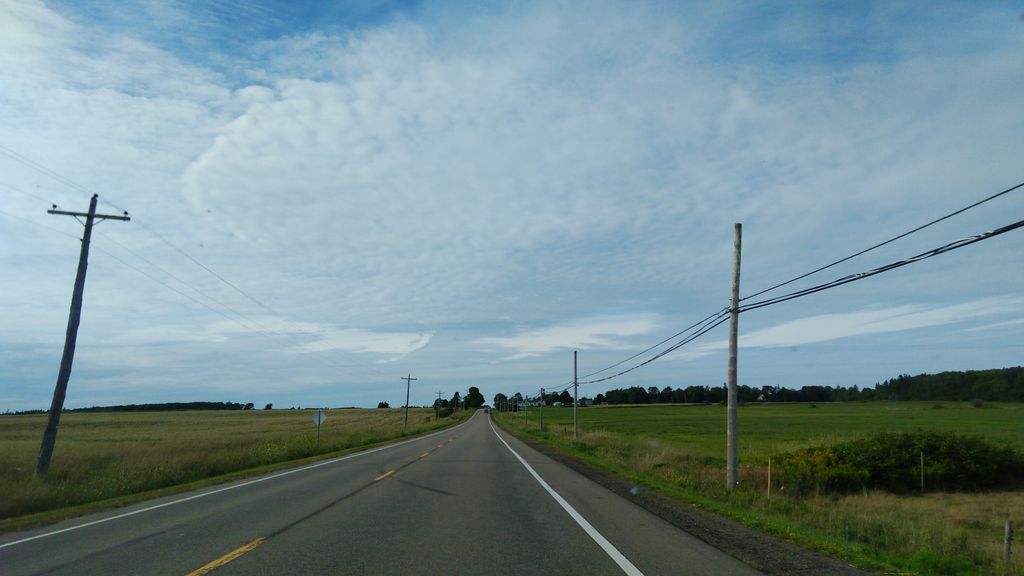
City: charlottetown